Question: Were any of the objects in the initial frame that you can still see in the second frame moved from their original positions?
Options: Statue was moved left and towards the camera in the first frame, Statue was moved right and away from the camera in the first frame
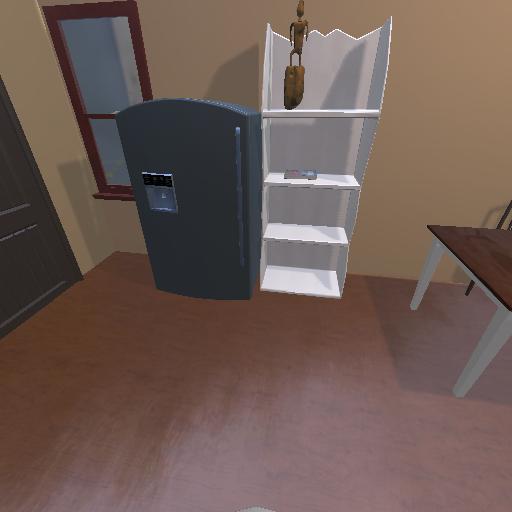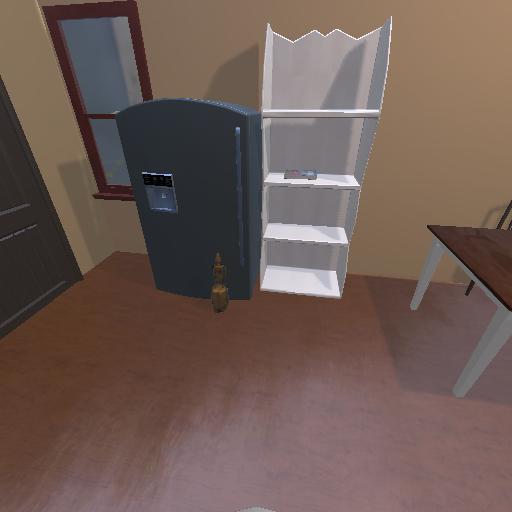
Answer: Statue was moved left and towards the camera in the first frame